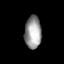
Tissue: skin
Cell type: Epithelial cells
Senescence score: 0.2603
Nuclear area (px): 530
Mean DAPI intensity: 153.5